Field crop: maize
Growth stage: 2
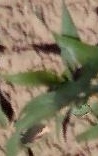
Species: maize